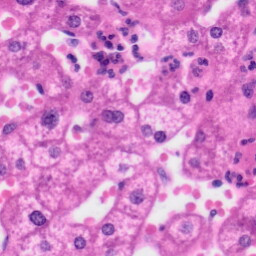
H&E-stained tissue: Liver